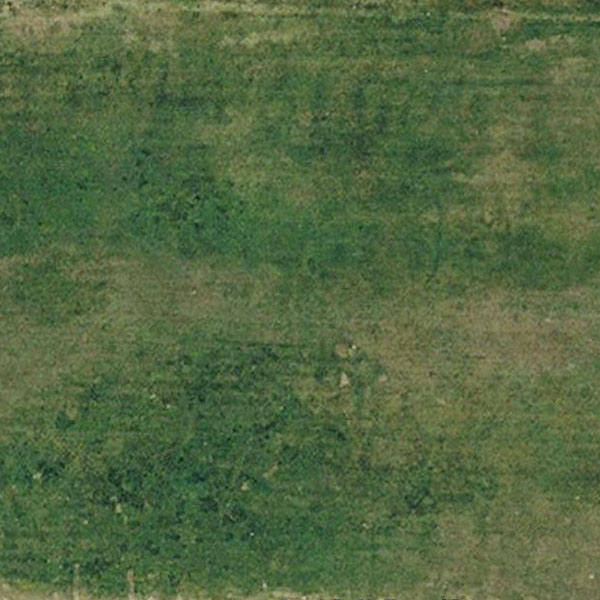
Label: Meadow